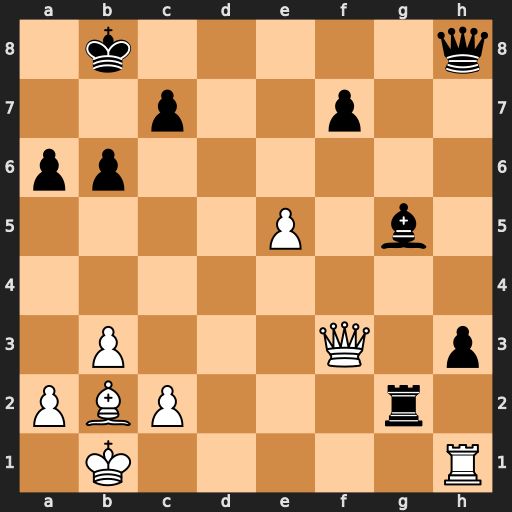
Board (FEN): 1k5q/2p2p2/pp6/4P1b1/8/1P3Q1p/PBP3r1/1K5R
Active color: w
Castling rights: -
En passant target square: -
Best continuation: Qxg2 hxg2 Rxh8+ Kb7 Bd4